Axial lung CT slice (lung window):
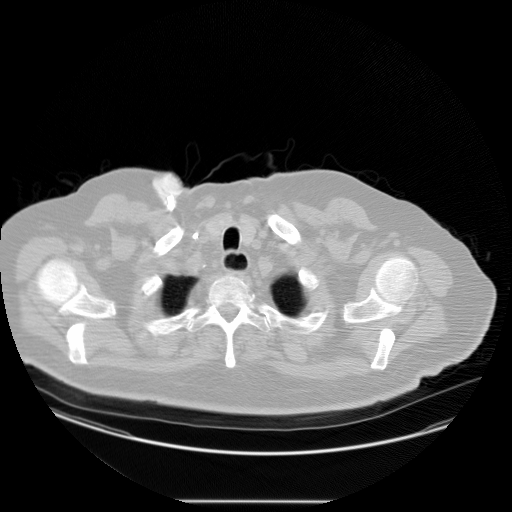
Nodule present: no